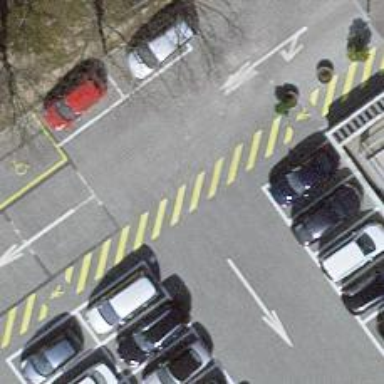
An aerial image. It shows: Marked crossing with zebra stripes on the road.